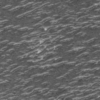
Label: not_dusty